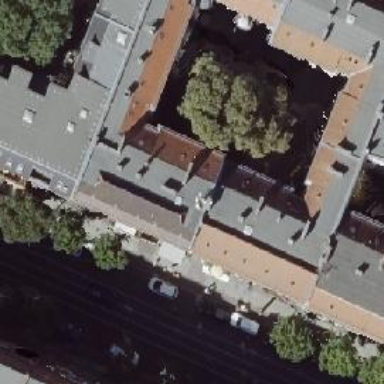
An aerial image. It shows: Café.